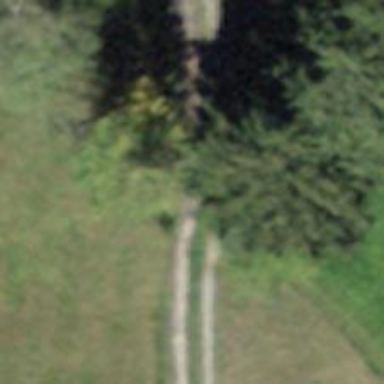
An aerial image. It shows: Track with grade 3 surface.